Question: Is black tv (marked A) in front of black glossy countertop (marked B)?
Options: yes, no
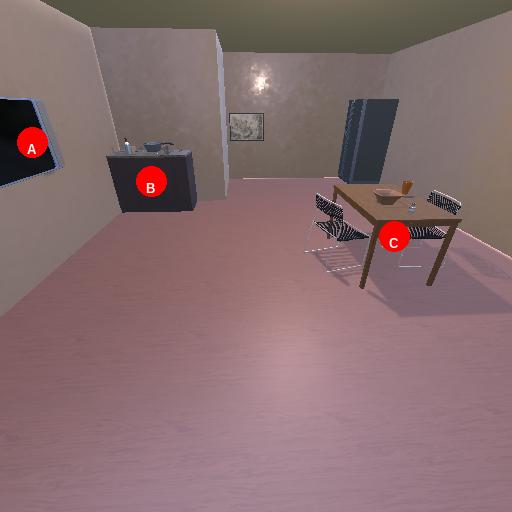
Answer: yes